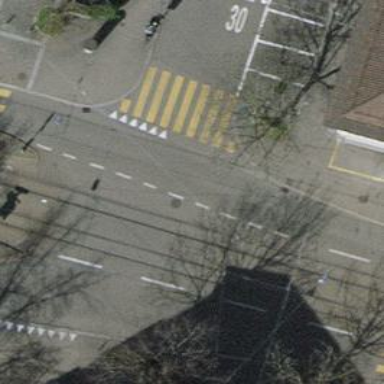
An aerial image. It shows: Kerb serving as barrier.